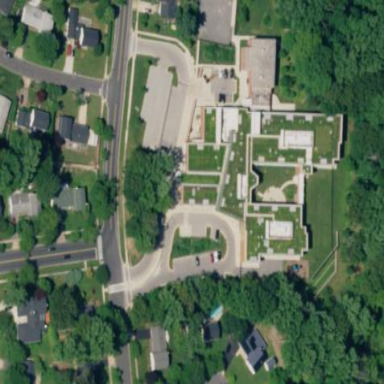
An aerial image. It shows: School building.